Question: I am sending camera video from android to a janus server, but when I check from website, the video is rotated, Do you know why and How should I fix this?

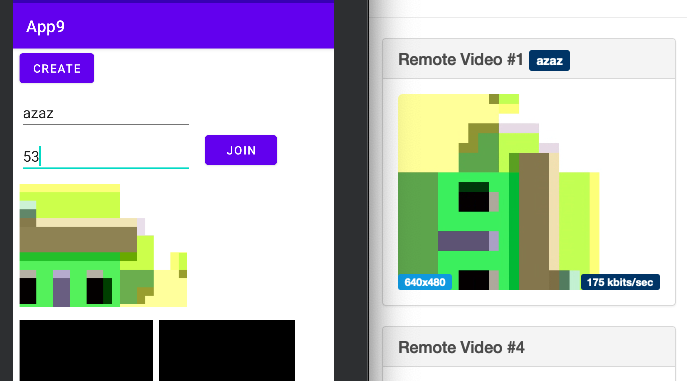
Answer: I had to change something in the room config
<URL>